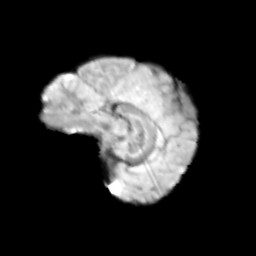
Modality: T2w
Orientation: sagittal
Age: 11
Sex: female
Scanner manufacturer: siemens
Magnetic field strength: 3 T
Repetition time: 3.8 s
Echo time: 0.07 s